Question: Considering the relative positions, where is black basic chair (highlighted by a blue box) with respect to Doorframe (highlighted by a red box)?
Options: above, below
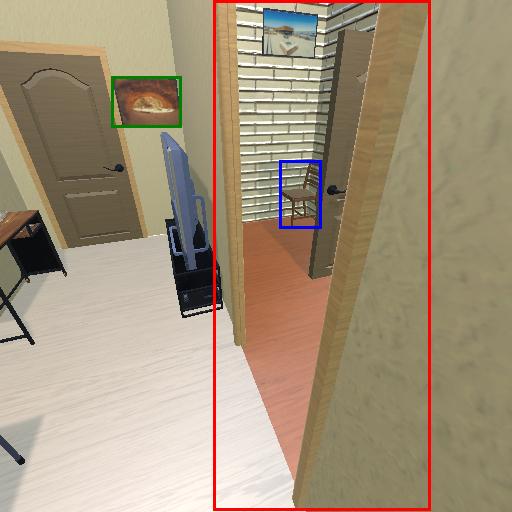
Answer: above